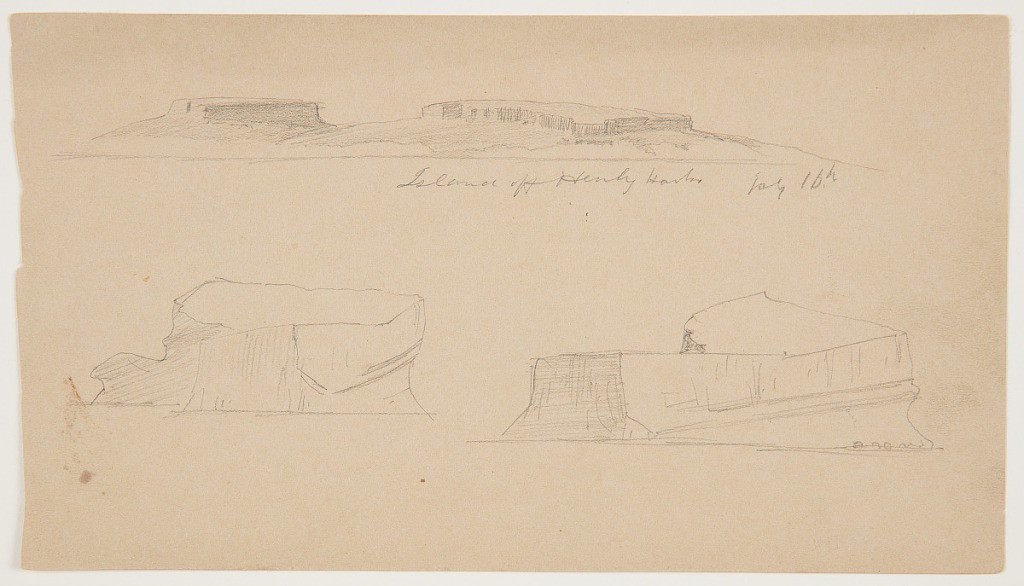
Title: Island off Henley Harbour with Two Floating Icebergs, Canada
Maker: Frederic Edwin Church, American, 1826–1900
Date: July 16, 1859
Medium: Graphite on light brown wove paper
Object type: Drawing
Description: Seascape sketch showing two views of icebergs and an island (likely Castle Island) in the bay off of the ghost town of Henley Harbour in Newfoundland and Labrador, Canada. Stretching across the upper portion, the long island has two flat, raised prominences like plateaus or mesas. The largest plateau at right descends gently to the right. At lower left, an iceberg with tall, vertical sides is shown beside another at right, which is longer and has a more rectangular form and sloping top.